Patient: sex M, age 26
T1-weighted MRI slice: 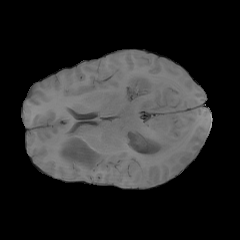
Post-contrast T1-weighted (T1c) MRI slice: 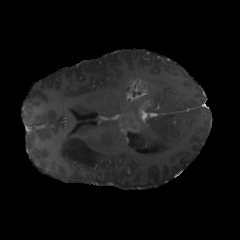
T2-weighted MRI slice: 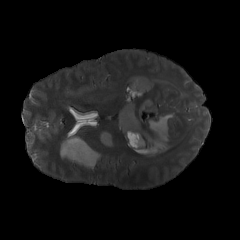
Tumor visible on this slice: yes
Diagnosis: Astrocytoma, IDH-mutant
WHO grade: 4